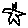
Label: star